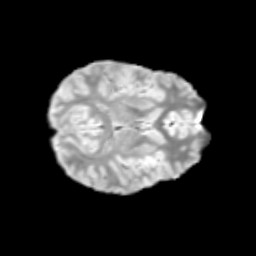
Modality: T2w
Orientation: axial
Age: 13
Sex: male
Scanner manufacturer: siemens
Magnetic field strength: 3 T
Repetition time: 3.8 s
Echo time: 0.07 s